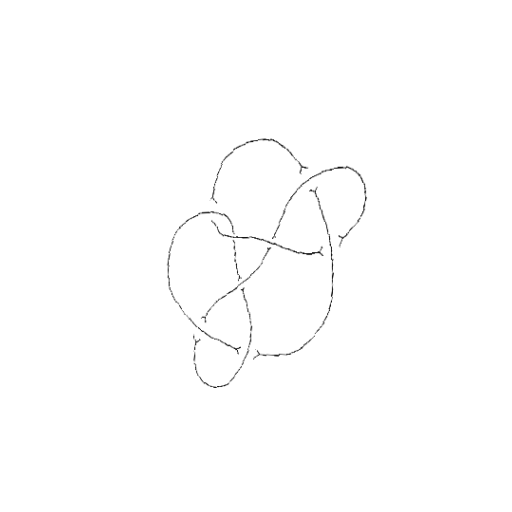
Crossing number: 8